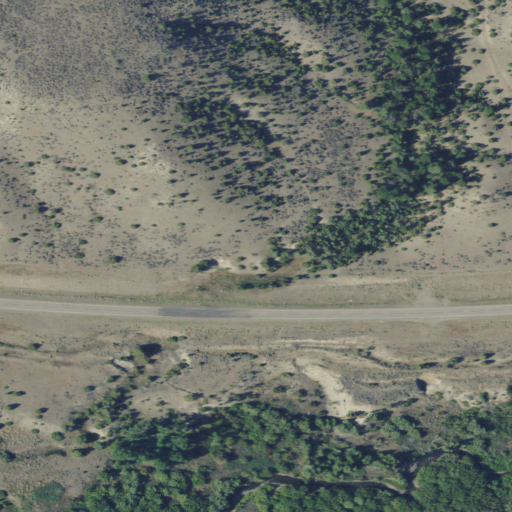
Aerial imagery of valley in Montana named Flume Hollow containing grassland, shrub, evergreen forest, woody wetlands, herbaceous wetlands, low intensity development, open development, and pasture